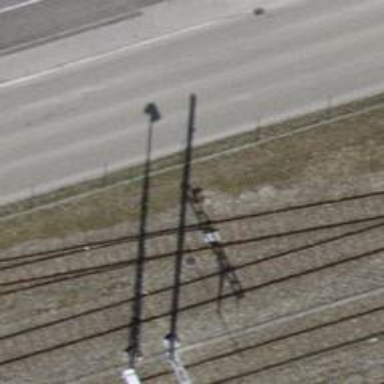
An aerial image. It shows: Railway switch.